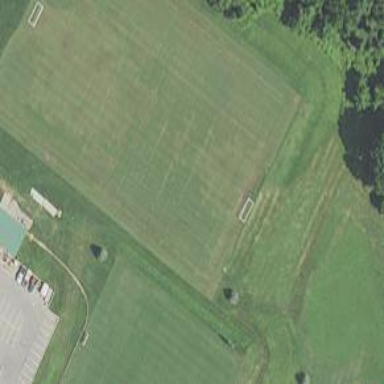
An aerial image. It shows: Soccer pitch designated for leisure and sports activities.